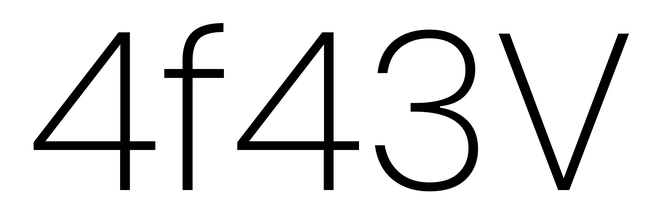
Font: Poppins-ExtraLight